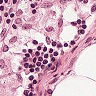
Metastatic tissue present: no